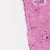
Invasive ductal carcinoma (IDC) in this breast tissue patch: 0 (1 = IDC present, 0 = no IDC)